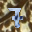
Label: 7